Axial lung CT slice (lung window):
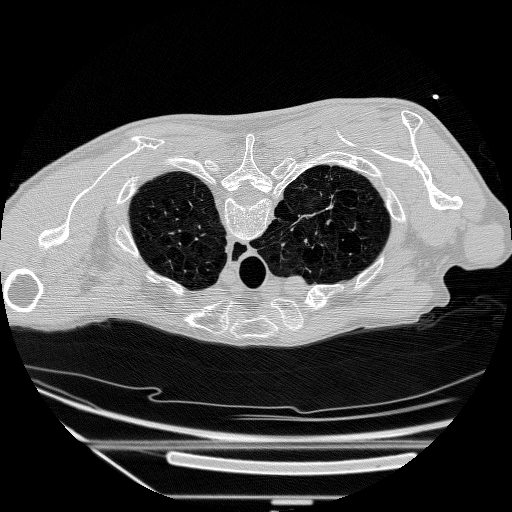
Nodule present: no